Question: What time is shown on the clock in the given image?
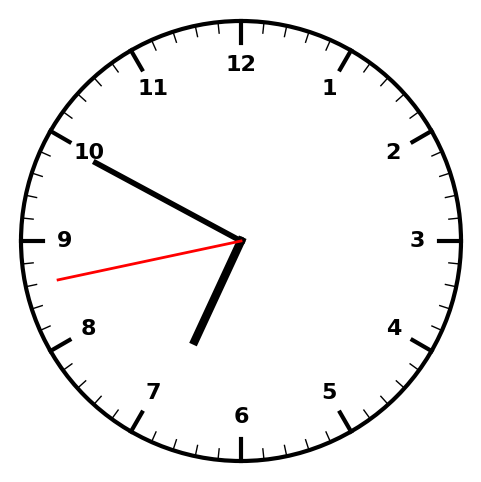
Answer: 06:49:43